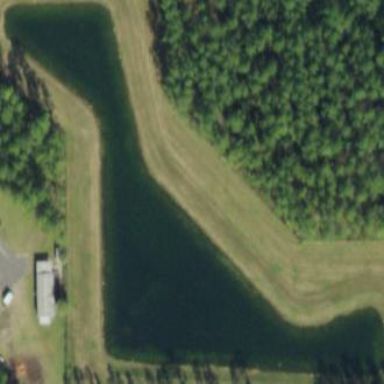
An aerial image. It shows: Pond surrounded by natural water.